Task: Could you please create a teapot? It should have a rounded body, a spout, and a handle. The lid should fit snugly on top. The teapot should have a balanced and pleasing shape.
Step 53:
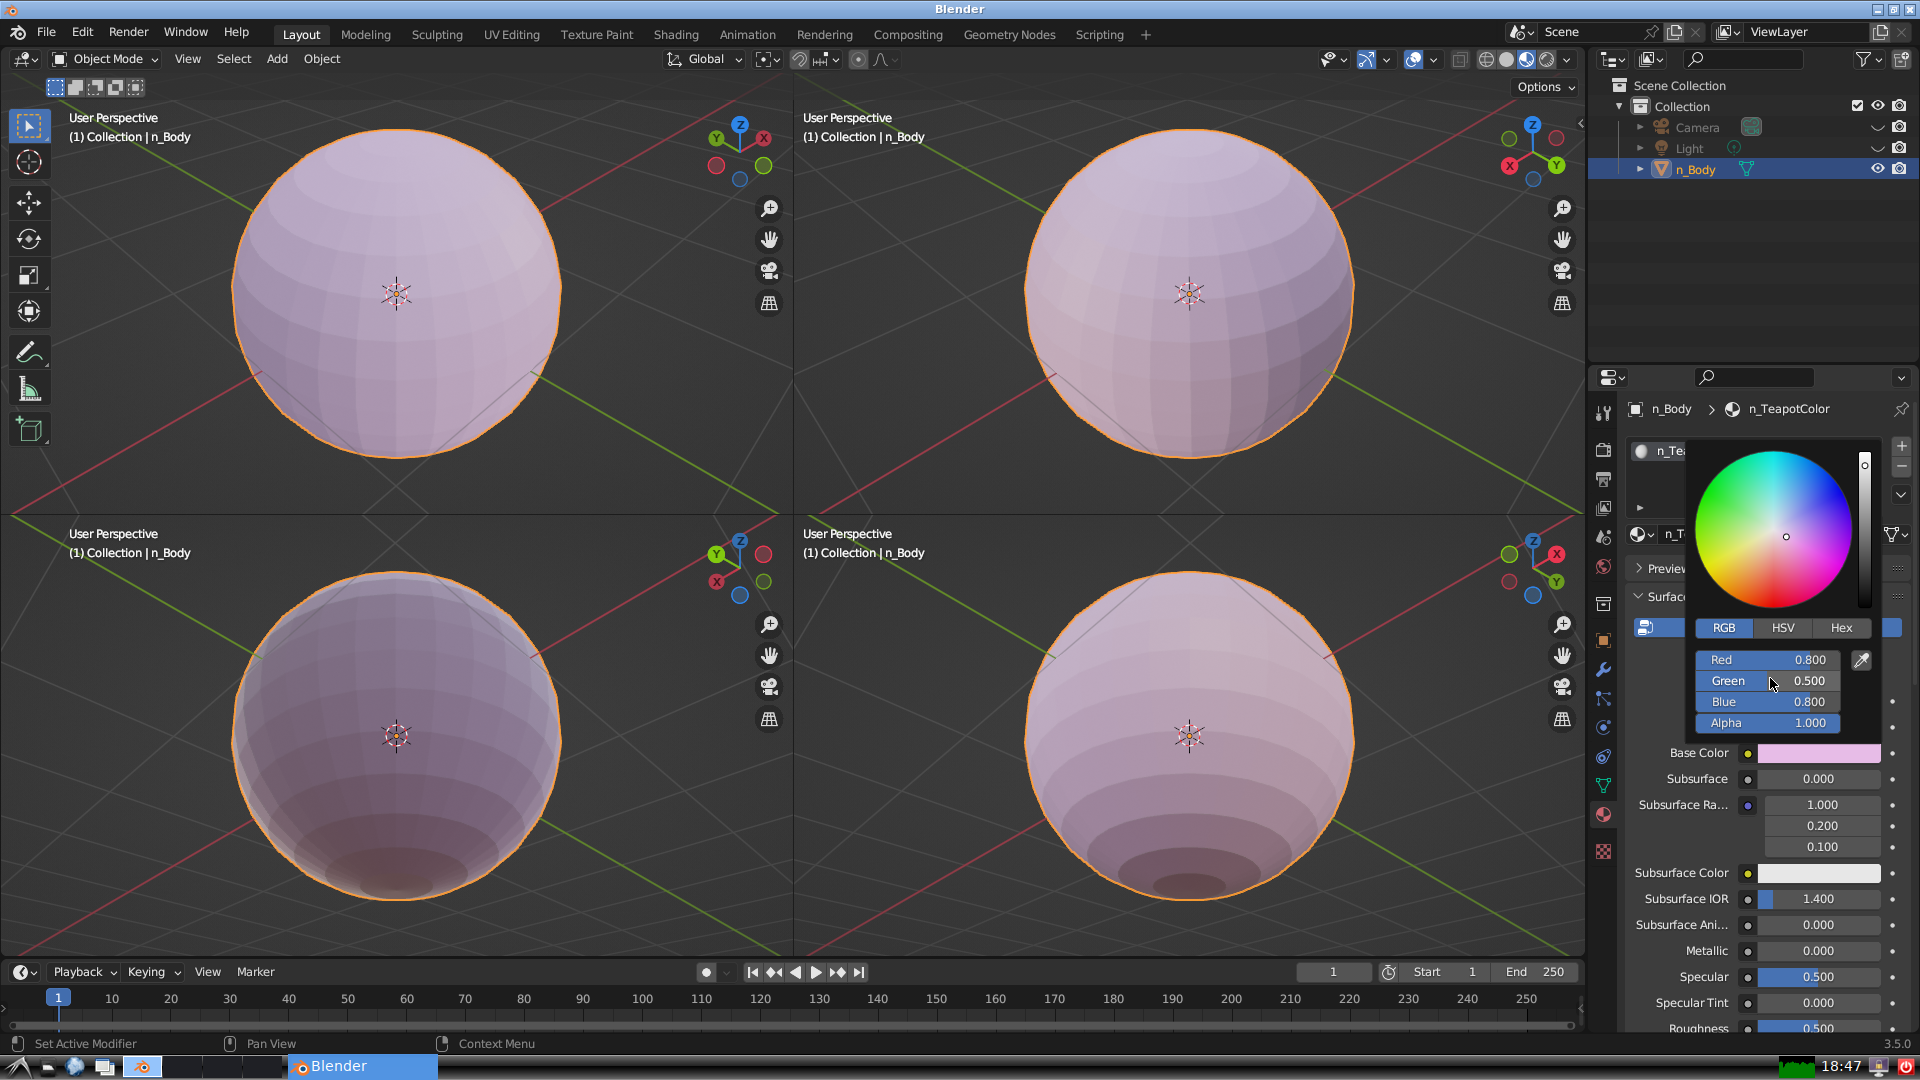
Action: {"mouse_move": [1770, 699]}